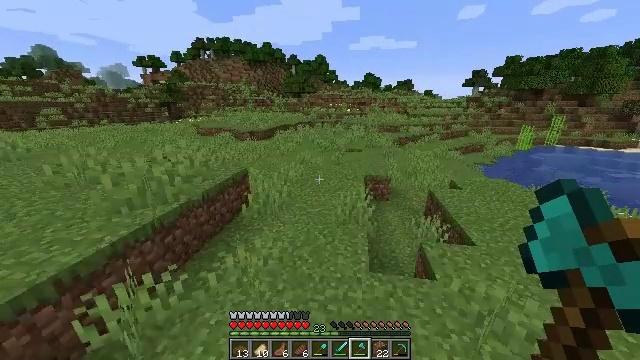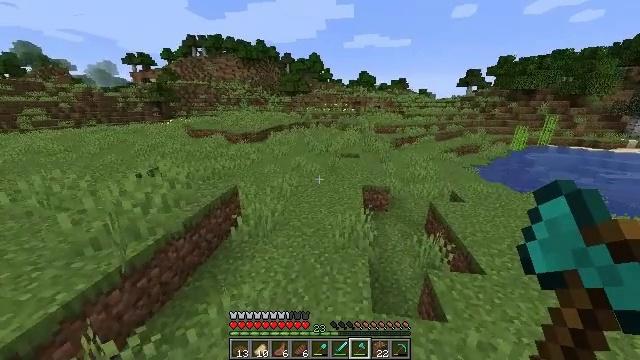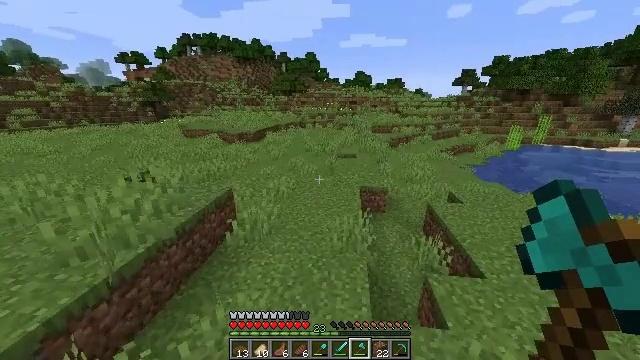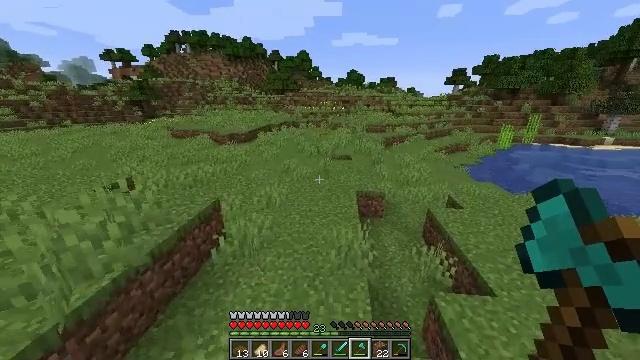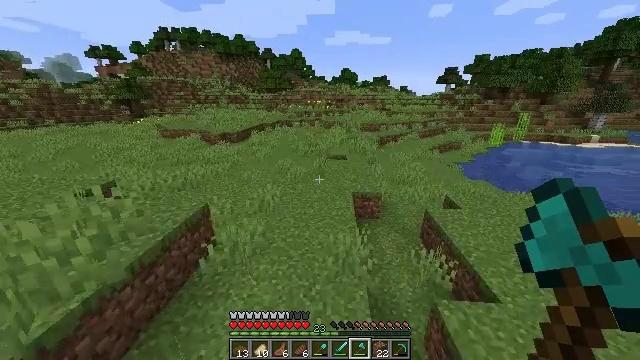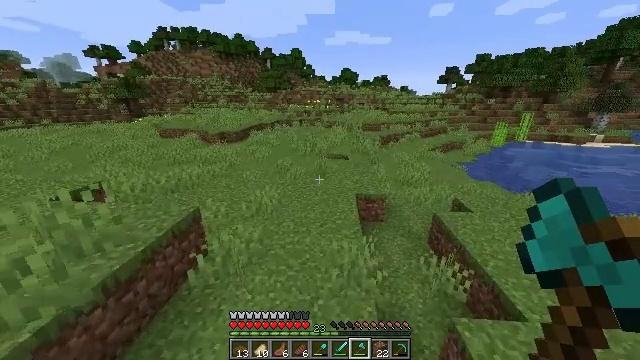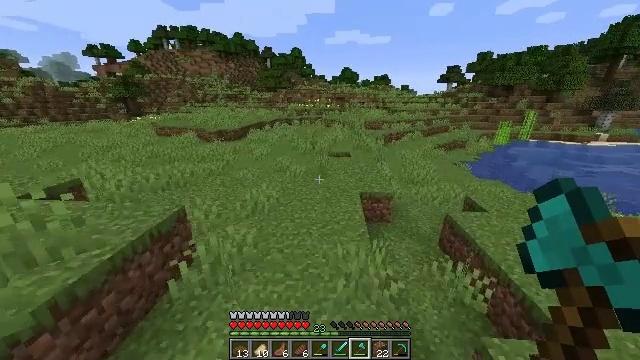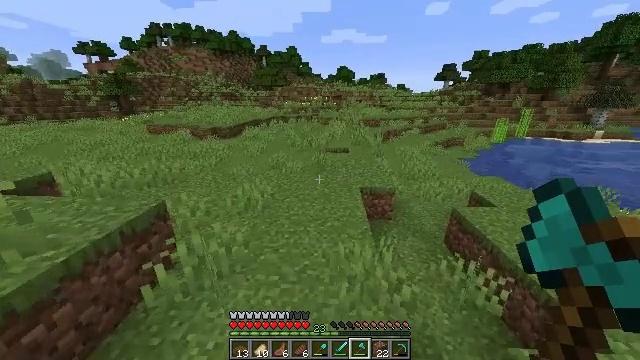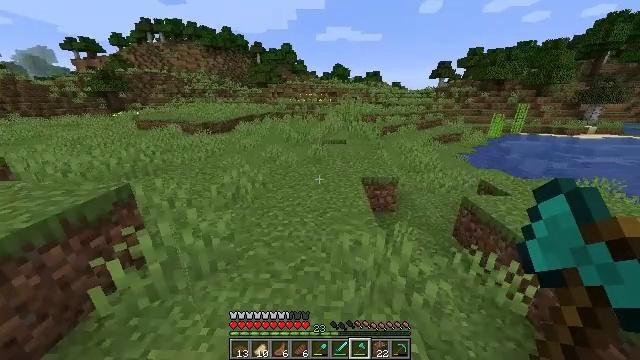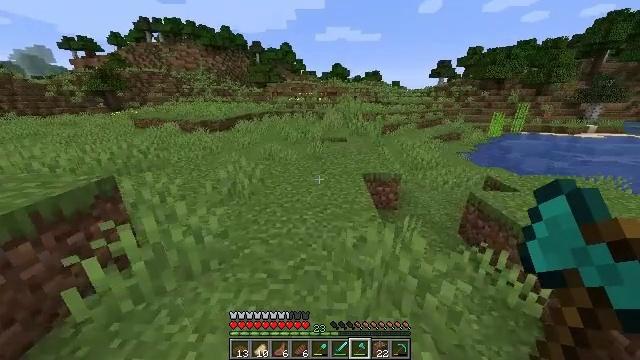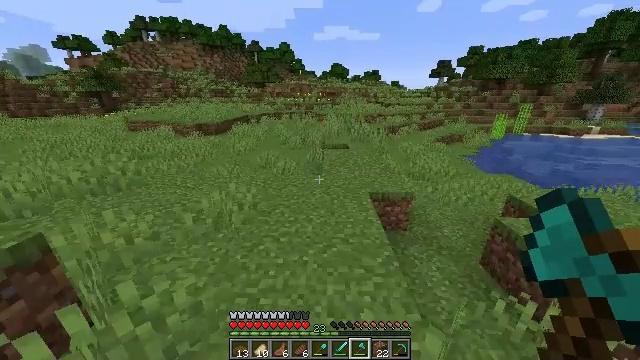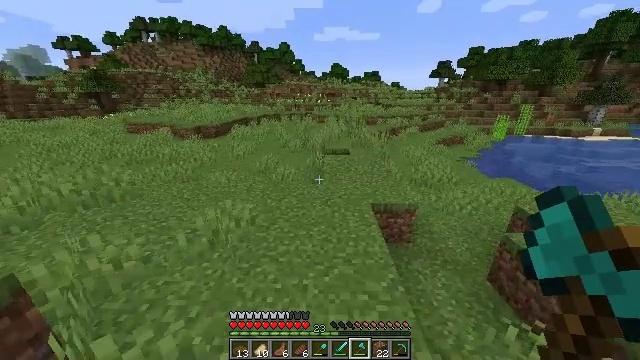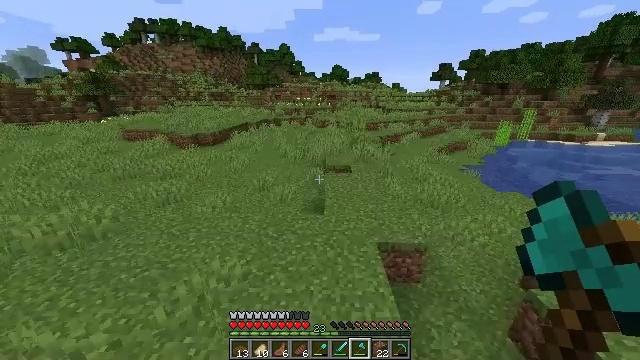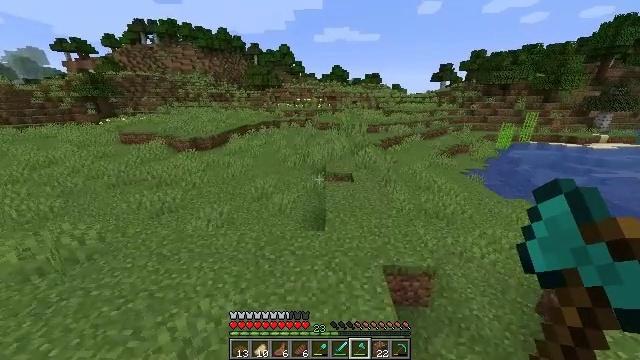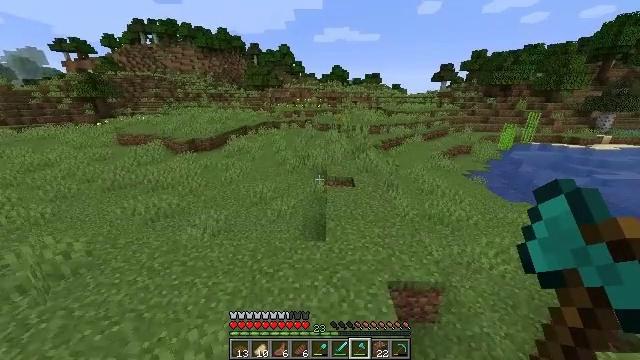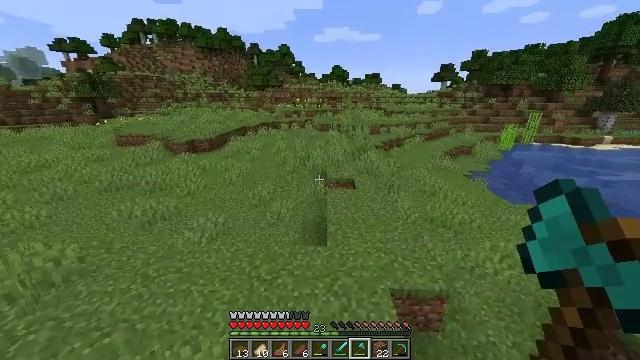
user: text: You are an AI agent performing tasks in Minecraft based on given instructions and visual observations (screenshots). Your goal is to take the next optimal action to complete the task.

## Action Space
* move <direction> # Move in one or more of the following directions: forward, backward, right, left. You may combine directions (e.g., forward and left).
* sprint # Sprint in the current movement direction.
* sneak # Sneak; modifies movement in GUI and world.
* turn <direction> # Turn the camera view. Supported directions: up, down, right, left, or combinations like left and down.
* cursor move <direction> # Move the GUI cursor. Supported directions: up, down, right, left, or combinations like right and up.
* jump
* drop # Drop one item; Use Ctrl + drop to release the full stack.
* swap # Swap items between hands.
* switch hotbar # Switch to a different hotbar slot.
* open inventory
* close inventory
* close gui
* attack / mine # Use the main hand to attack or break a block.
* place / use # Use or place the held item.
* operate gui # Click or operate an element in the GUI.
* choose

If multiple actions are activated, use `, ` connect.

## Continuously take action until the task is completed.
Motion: motion action
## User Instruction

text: Collect fern using your hands.
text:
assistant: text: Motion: move forward, sprint, turn right, jump
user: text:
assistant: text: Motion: move forward, sprint, jump
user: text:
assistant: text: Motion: move forward, turn right, jump
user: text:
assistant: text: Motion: move forward, turn right, jump
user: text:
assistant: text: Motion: move forward, jump
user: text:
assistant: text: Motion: move forward, jump
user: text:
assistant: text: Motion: move forward, jump
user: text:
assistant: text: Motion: move forward, turn right, jump
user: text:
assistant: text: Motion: move forward, sprint, jump
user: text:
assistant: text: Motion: move forward, sprint, jump
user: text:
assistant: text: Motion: move forward, sprint, jump
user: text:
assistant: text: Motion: move forward, sprint, jump
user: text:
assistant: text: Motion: move forward, sprint, jump
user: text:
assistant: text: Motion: move forward, sprint, jump
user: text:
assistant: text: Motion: move forward, jump
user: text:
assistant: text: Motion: move forward, jump
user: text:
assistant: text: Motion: move forward, jump
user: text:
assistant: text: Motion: move forward, jump
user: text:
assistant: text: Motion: move forward, jump
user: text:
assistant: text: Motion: move forward, turn right, jump
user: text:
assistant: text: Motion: move forward, sprint, turn right, jump
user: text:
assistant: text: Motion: move forward, sprint, turn right, jump
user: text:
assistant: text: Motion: move forward, sprint, jump
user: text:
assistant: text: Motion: move forward, sprint, jump
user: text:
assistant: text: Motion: move forward, sprint, turn right, jump
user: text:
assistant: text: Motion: move forward, turn right, jump
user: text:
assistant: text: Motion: move forward, jump
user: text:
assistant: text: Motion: move forward, jump
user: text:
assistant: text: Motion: move forward, jump
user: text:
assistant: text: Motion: move forward, jump